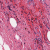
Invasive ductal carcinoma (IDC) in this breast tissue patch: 0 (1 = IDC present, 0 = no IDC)